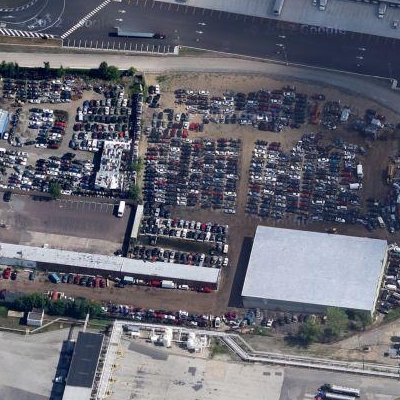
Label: gParking